Question: how can one create a css layout as seen on google wave that resizes automatically according to window size without the need for scrolling (apart from the specific elements on each page which are using scrollbars) with each div positioned in a similar fashion as seen on the website? i really love this interface and have been trying to create it on dreamweaver (web programming is a hobby) without using tables as practice.
i am learning css from scratch.
i have included an image for reference.
many thanks!

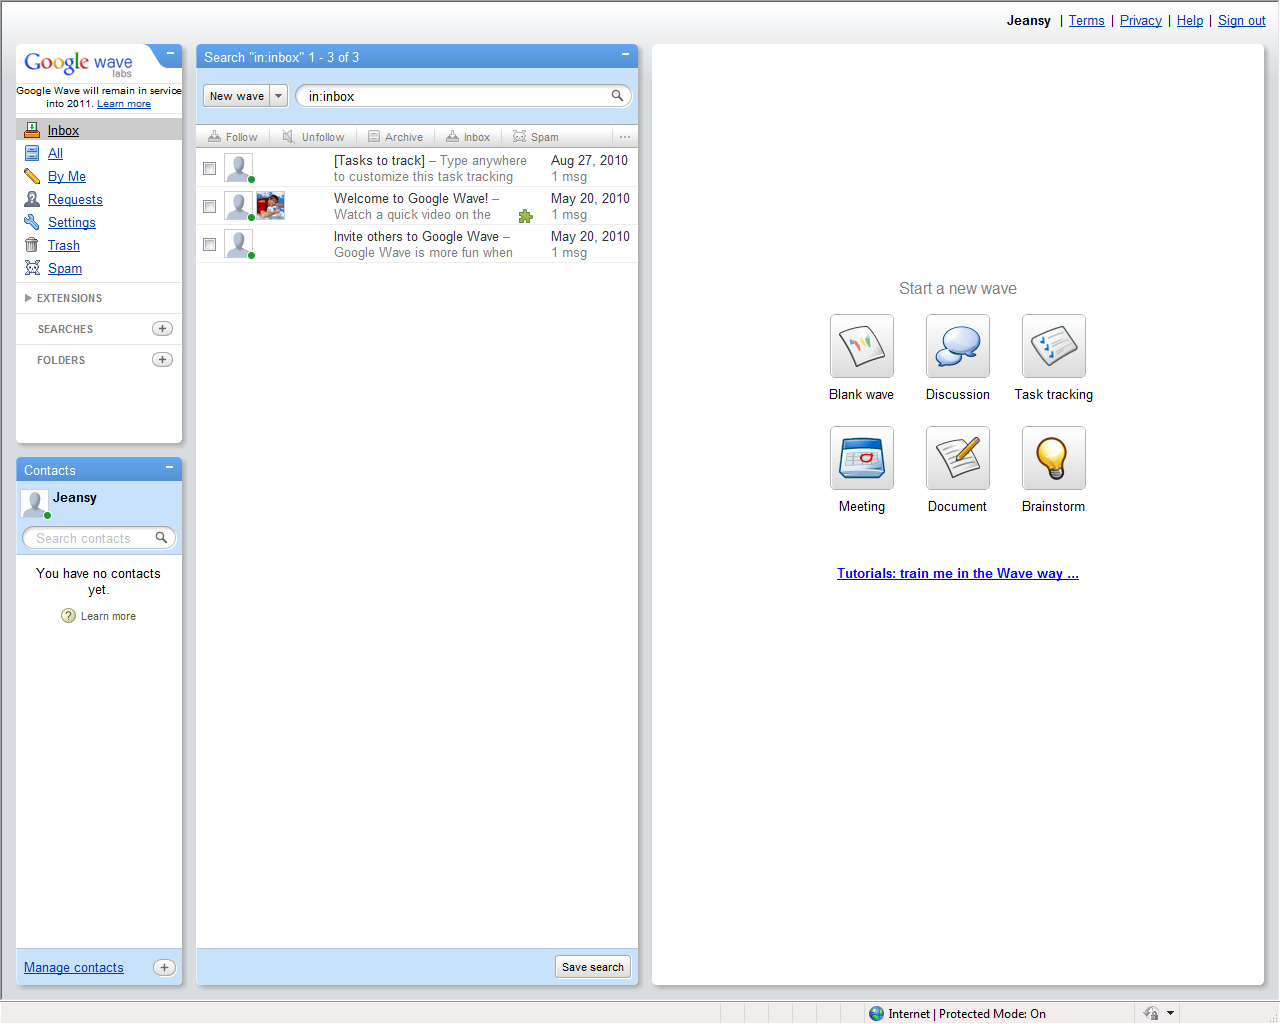
Answer: I made a lil example about how you could try to start achieving that kind of layout: <URL>
Working with widths is simple because you set floating columns, % widths/margins and opla' you get the fluid width layout.
Working with heights is hard I think, because if you want a 'fluid' behavior that also affects heights, without using abs positioning (good for setting % height, but you lose the % width powerful), you should do something with JS too (even if I would avoid to do something that concerns the pure layout by JS) - I apologize for this complicated sentence :D.
By dealing with this kinds of layout 'problems' you will also notice that some browsers (...IE?...) sometimes behave in a weird way... so you will need some kinds of tricks to make everything working in EVERY browser (this is the main challenge IMO)
markup:
'''
<div id="header">
<a href="#">link 1</a>
&nbsp;|&nbsp;
<a href="#">link 2</a>
&nbsp;|&nbsp;
<a href="#">link 3</a>
&nbsp;|&nbsp;
<a href="#">link 4</a>
<!-- or a <ul> -->
</div>
<div class="column" id="first-column">
<div class="window" id="window-1"></div>
<div class="window" id="window-2"></div>
</div>
<div class="column" id="second-column">
<div class="window" id="window-3"></div>
</div>
<div class="column" id="third-column">
<div class="window" id="window-4"></div>
</div>
'''
css:
'''
body, html{
height:100%;
}
#header{
width:100%;
height:30px;
background:black;
}
.column{
float:left;
margin:1%
}
#first-column{
width:10%;
}
#second-column{
width:30%;
}
#third-column{
width:50%;
}
.window{
-webkit-border-radius: 5px;
-moz-border-radius: 5px;
border-radius: 5px;
border:1px solid #CECECE;
width:100%;
}
#window-1{
height:100px;
}
#window-2{
margin-top:10px;
height:200px;
}
#window-3{
height:310px;
}
#window-4{
height:310px;
}
'''